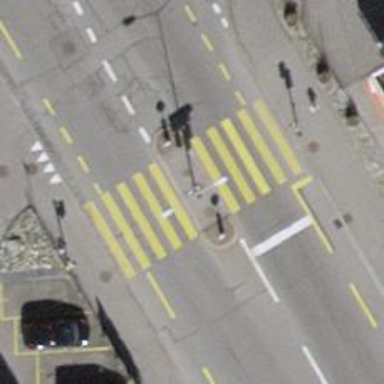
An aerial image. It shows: Zebra crossing with traffic signals.